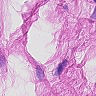
Metastatic tissue present: no